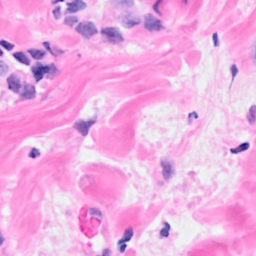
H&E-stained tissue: Breast